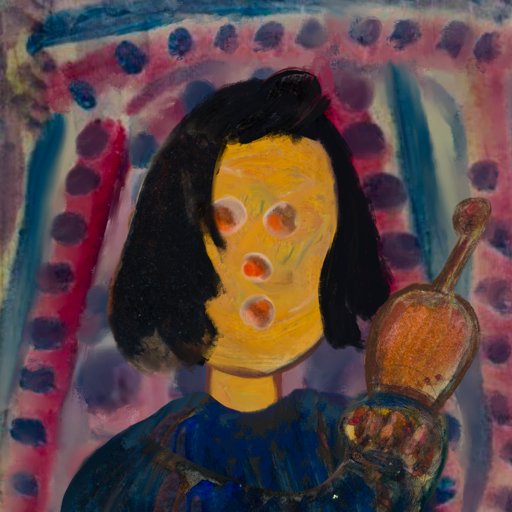
Background: HillGirl, Head And Neck Front: After_Raid, Face Front: Rupkatha, Bust: Pipe, Hair Front: Mosgoul, Head Accessory: Blank, Second Necklace: Blank, Necklace: Blank, Baby: Blank